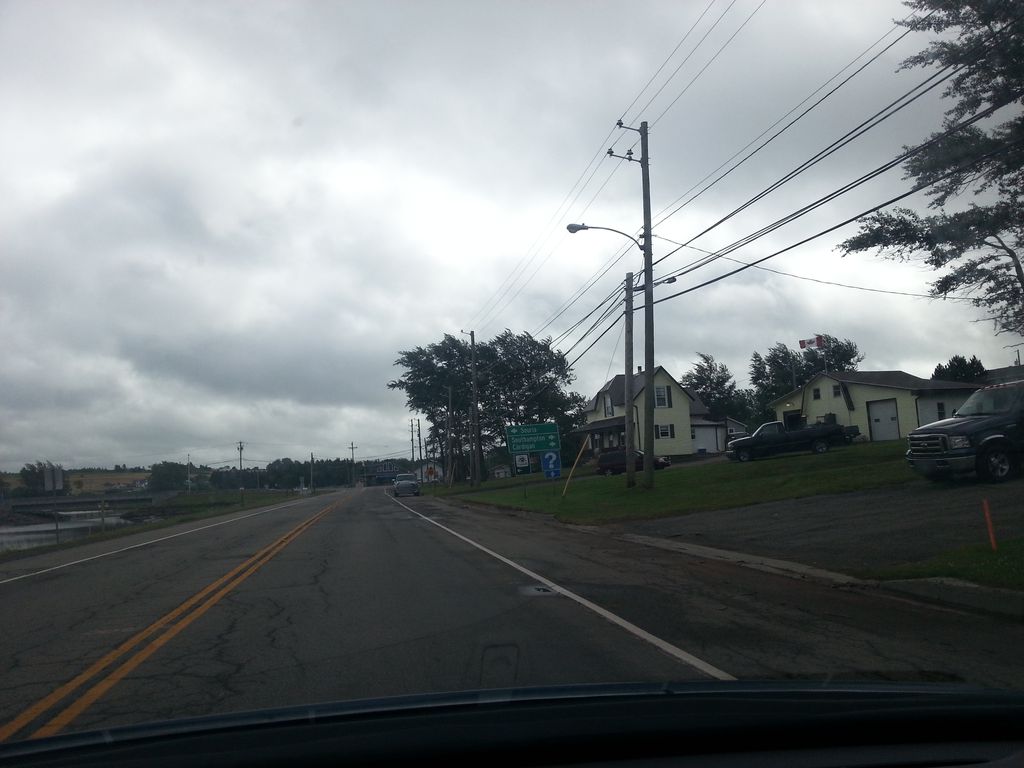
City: charlottetown